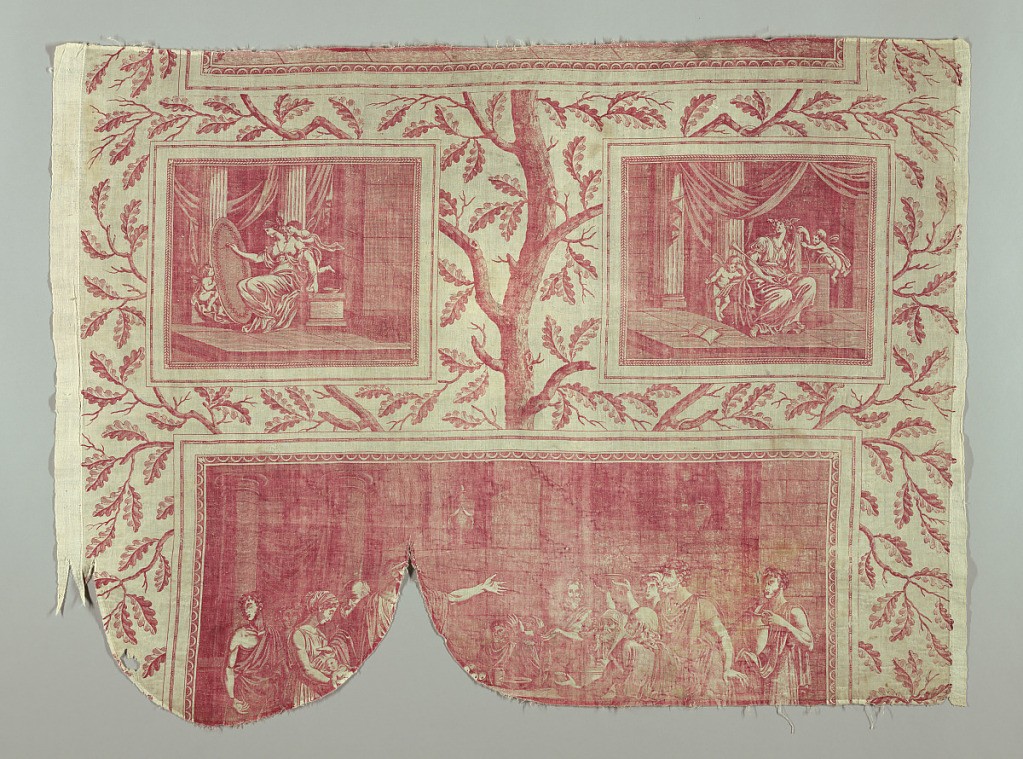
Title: Fragment
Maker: Favre Petitpierre, France, 1802–1818
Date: ca. 1800
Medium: cotton Technique: printed by engraved copper plate on plain weave
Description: Framed pictures on a background of an oak tree.
Three vignettes within rectangular frames with allegorical scenes. Background formed by the broadly spreading branches of an oak tree from which the rectangular frames appear to hang like pictures.